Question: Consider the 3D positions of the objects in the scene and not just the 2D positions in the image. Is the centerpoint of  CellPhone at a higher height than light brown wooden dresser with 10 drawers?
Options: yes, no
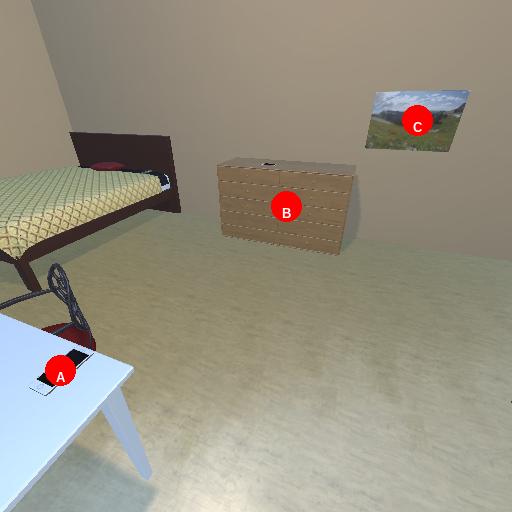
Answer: yes